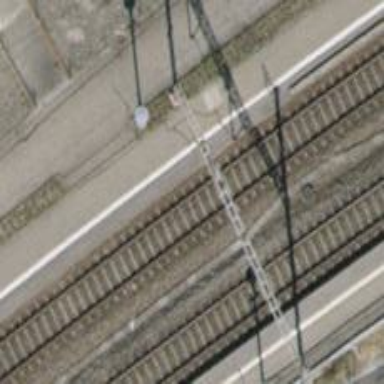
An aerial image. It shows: Single railway track with electrification through contact line.